Interaction volume radius: 5 \u00c5
Interaction volume height: 20 \u00c5
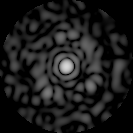
Disorder parameter: 0.7442